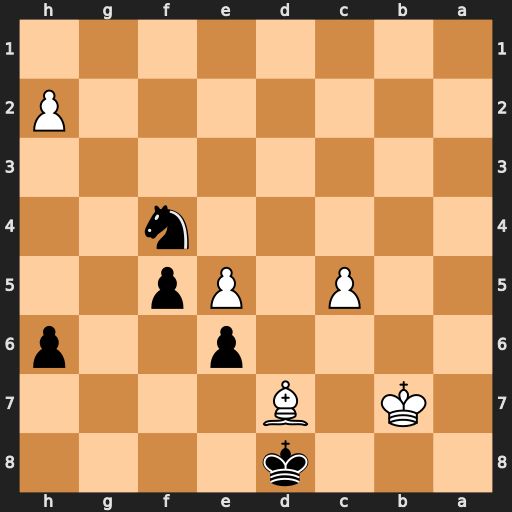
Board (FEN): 3k4/1K1B4/4p2p/2P1Pp2/5n2/8/7P/8
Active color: b
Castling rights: -
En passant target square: -
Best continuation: Nd3 Bb5 Nxc5+ Kc6 Ne4